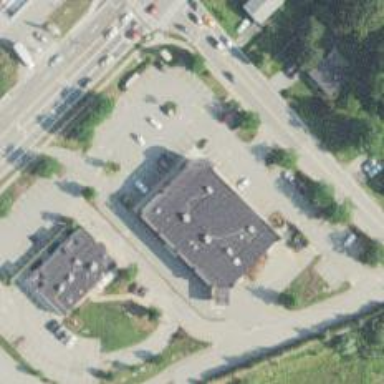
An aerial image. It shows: Pharmacy providing healthcare services.